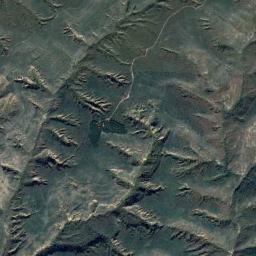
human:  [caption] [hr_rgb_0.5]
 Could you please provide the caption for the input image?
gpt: The folded mountain has a series of rugged mountains .

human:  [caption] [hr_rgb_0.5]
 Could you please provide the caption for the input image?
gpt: The mountain is full of black soil .

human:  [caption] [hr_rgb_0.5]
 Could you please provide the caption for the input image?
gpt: There is a cliff in the mountains .

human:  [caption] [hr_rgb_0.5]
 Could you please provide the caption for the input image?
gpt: The mountain is uneven and rough .

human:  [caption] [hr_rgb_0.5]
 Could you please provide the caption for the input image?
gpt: There are some cracks and green mosses on the mountain .